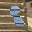
Label: 8